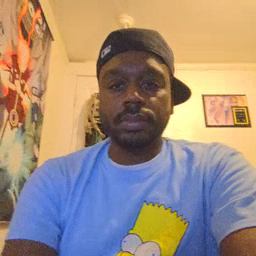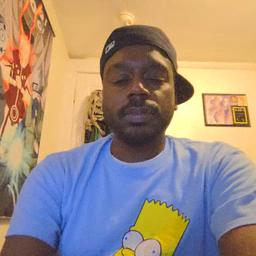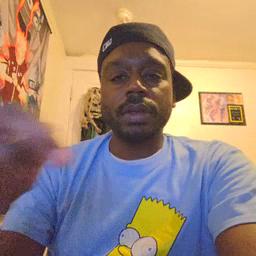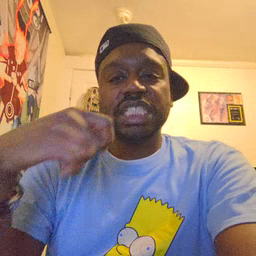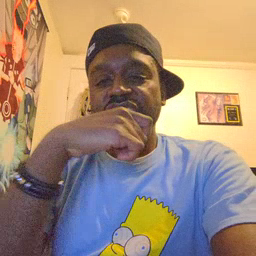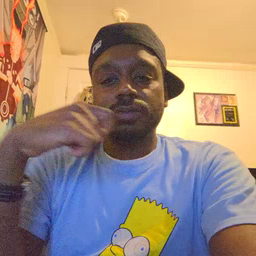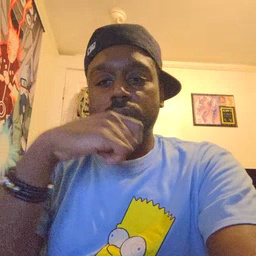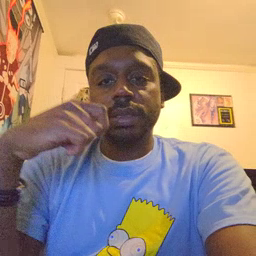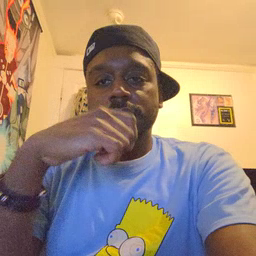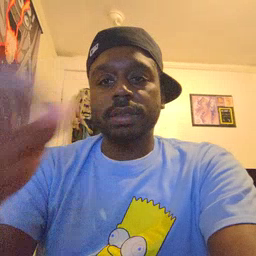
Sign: toothbrush